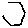
Label: hexagon